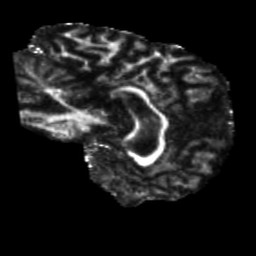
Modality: FA
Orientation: sagittal
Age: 51
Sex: male
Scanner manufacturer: siemens
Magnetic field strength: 3 T
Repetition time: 5.25 s
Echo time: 0.08 s